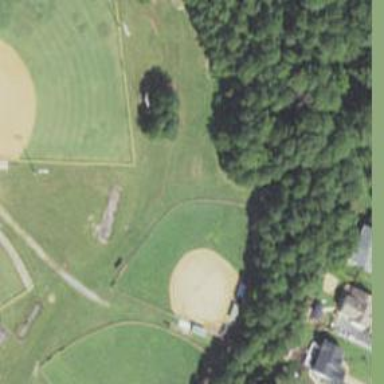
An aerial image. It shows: Grass pitch designated for baseball.